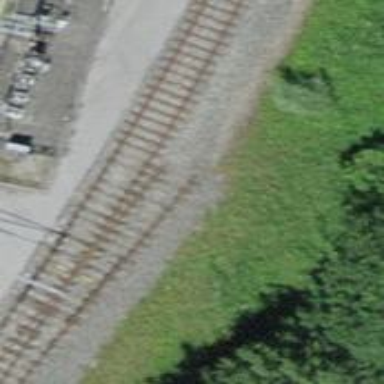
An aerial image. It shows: Railway siding for service.